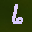
Label: 6